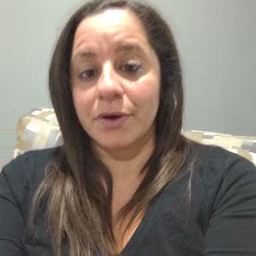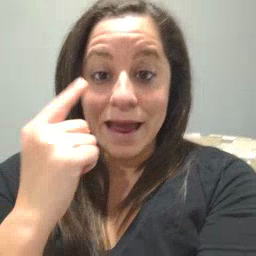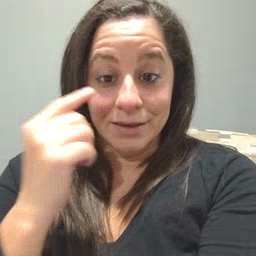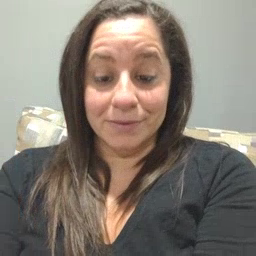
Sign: eye